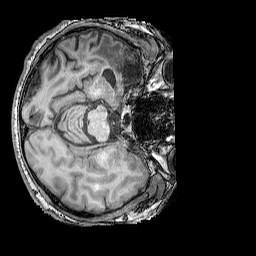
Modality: T1w
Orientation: axial
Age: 46
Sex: male
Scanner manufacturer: siemens
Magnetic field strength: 3 T
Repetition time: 2.25 s
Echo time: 0.00411 s